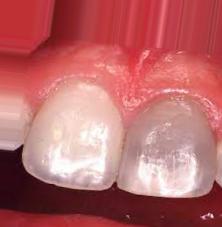
Condition: Tooth Discoloration